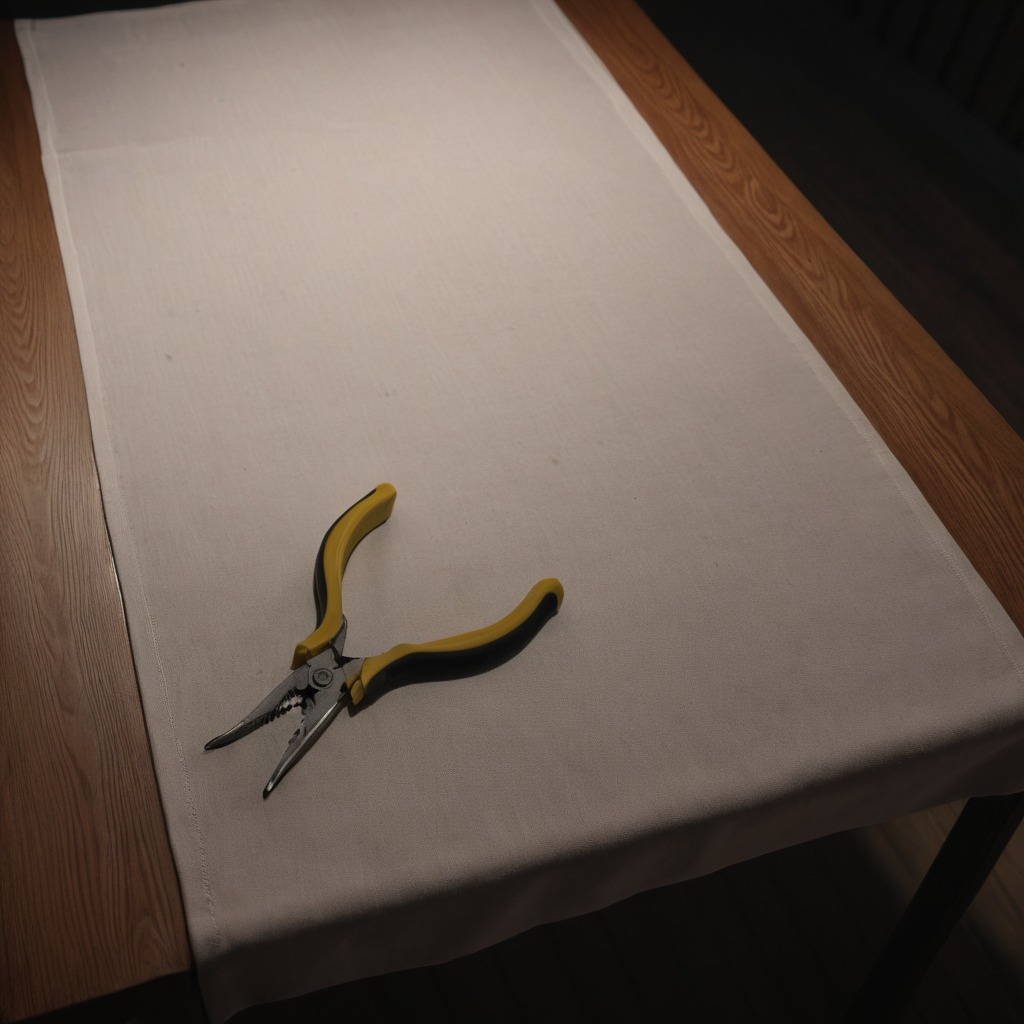
A plier lies on a wooden table inside a workshop at night.